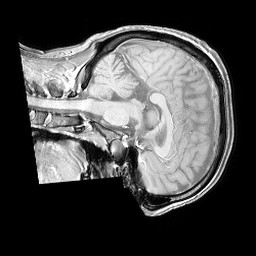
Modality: T1w
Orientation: sagittal
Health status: ill
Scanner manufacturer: philips
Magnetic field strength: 3 T
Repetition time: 0.3787 s
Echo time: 0.002908 s